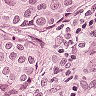
Metastatic tissue present: yes